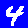
Digit: 4